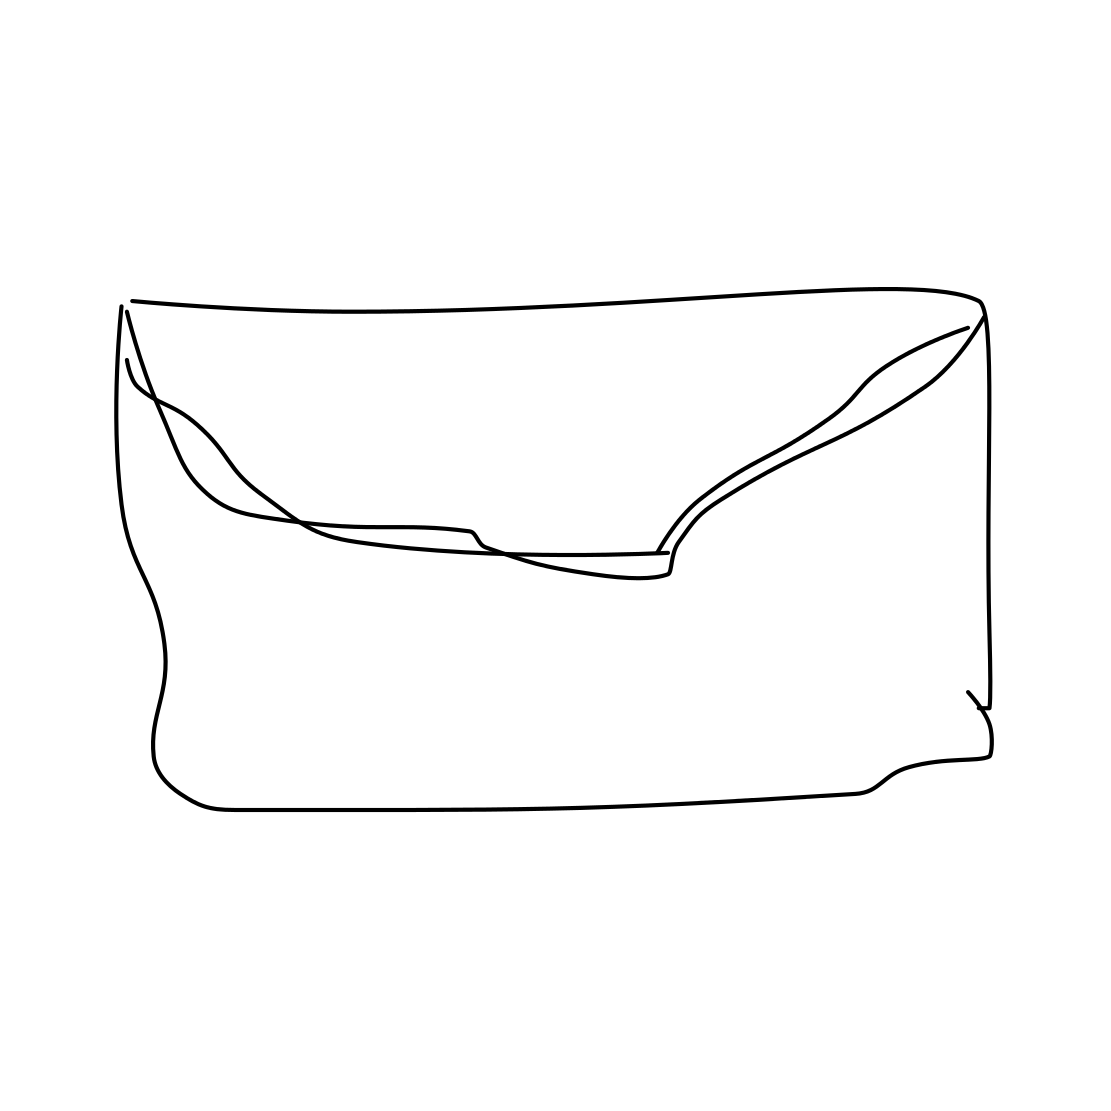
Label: envelope